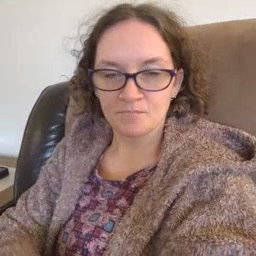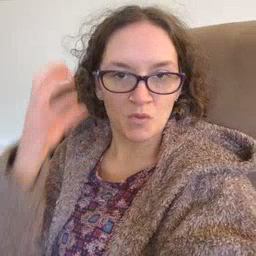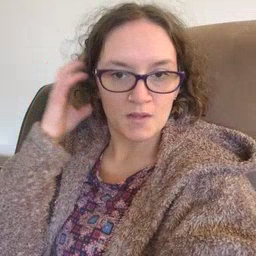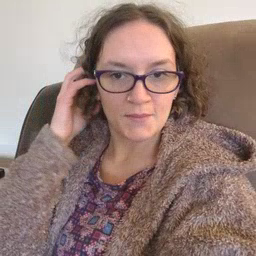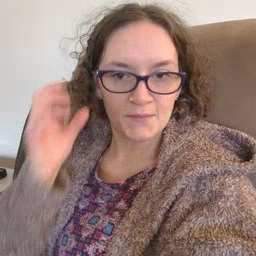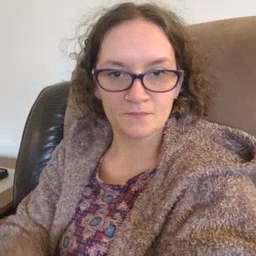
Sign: radio